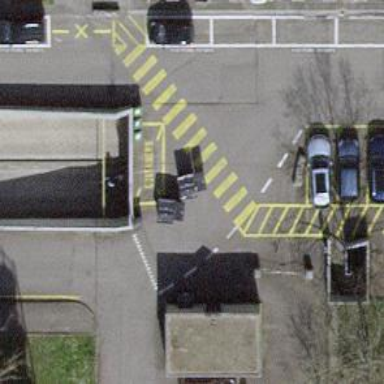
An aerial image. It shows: Driveway tunnel.